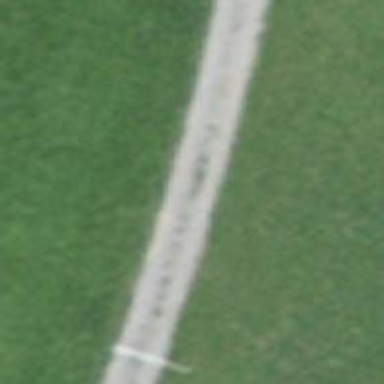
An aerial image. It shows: Track with grade5 tracktype.